Aerial crown-view tile of a tropical tree (Barro Colorado Island, Panama), acquired 20240611:
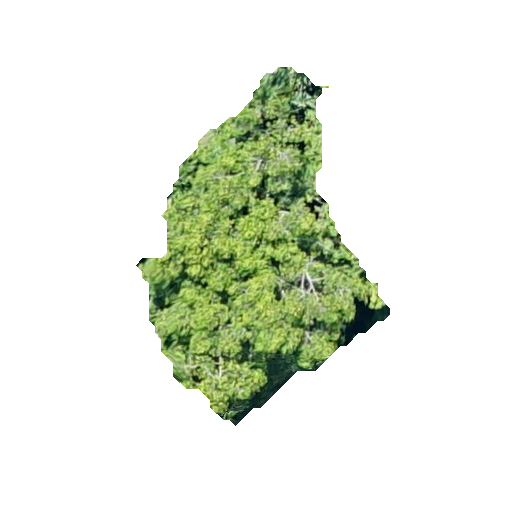
Species: Guatteria lucens
GBIF accepted scientific name: Guatteria lucens
Crown area: 77.958 m²